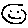
Label: smiley face